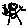
Label: tree